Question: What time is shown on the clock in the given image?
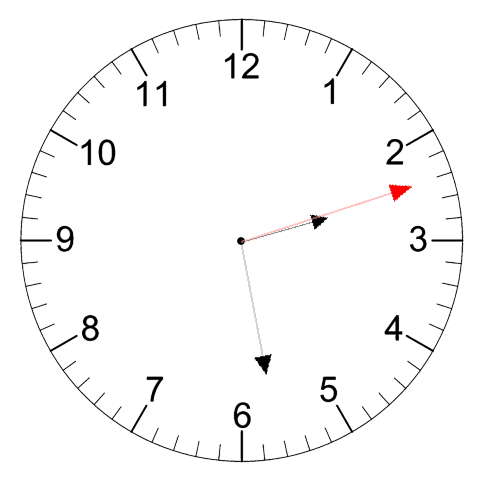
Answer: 02:28:12